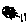
Label: tree